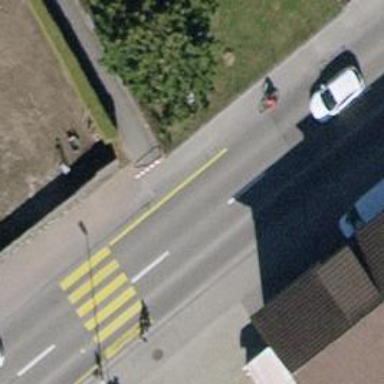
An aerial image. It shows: Footway with cobblestone surface.